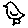
Label: bird